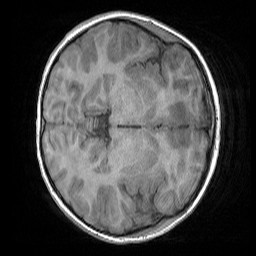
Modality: T1w
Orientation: axial
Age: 8
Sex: female
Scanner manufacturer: siemens
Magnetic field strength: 3 T
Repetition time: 1.65 s
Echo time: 0.00203 s